Question: I am having problem figuring out, how can I do this ?
'''
My app wants authorization, so that it is able to post tweets on user's behalf.
'''
How does my web-app generate this page ?

I understand, the need of 'Access Token' to tweet on user's behalf, how do I get them ?
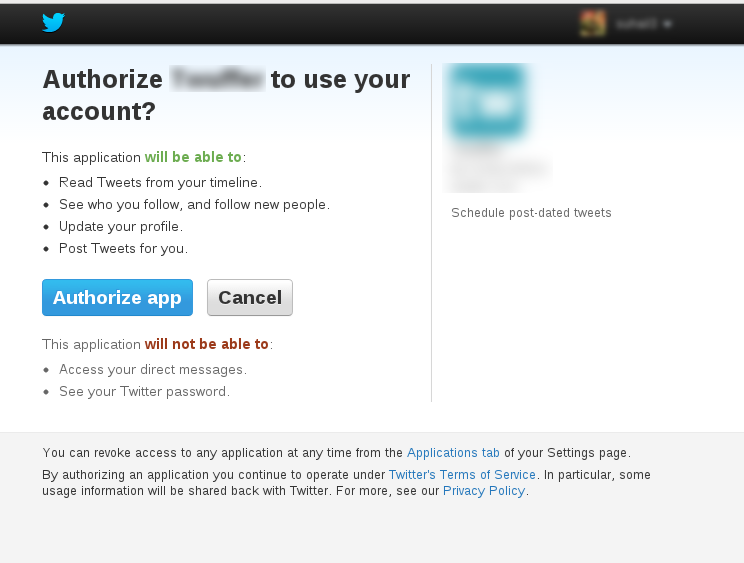
Answer: I've had better luck using the <URL> for an example of Twitter authentication.
The example is currently broken though unless you remove line 50.
'''
request.addBodyParameter("status", "this is sparta! *");
'''